Platform: macOS
Application: Arc Browser
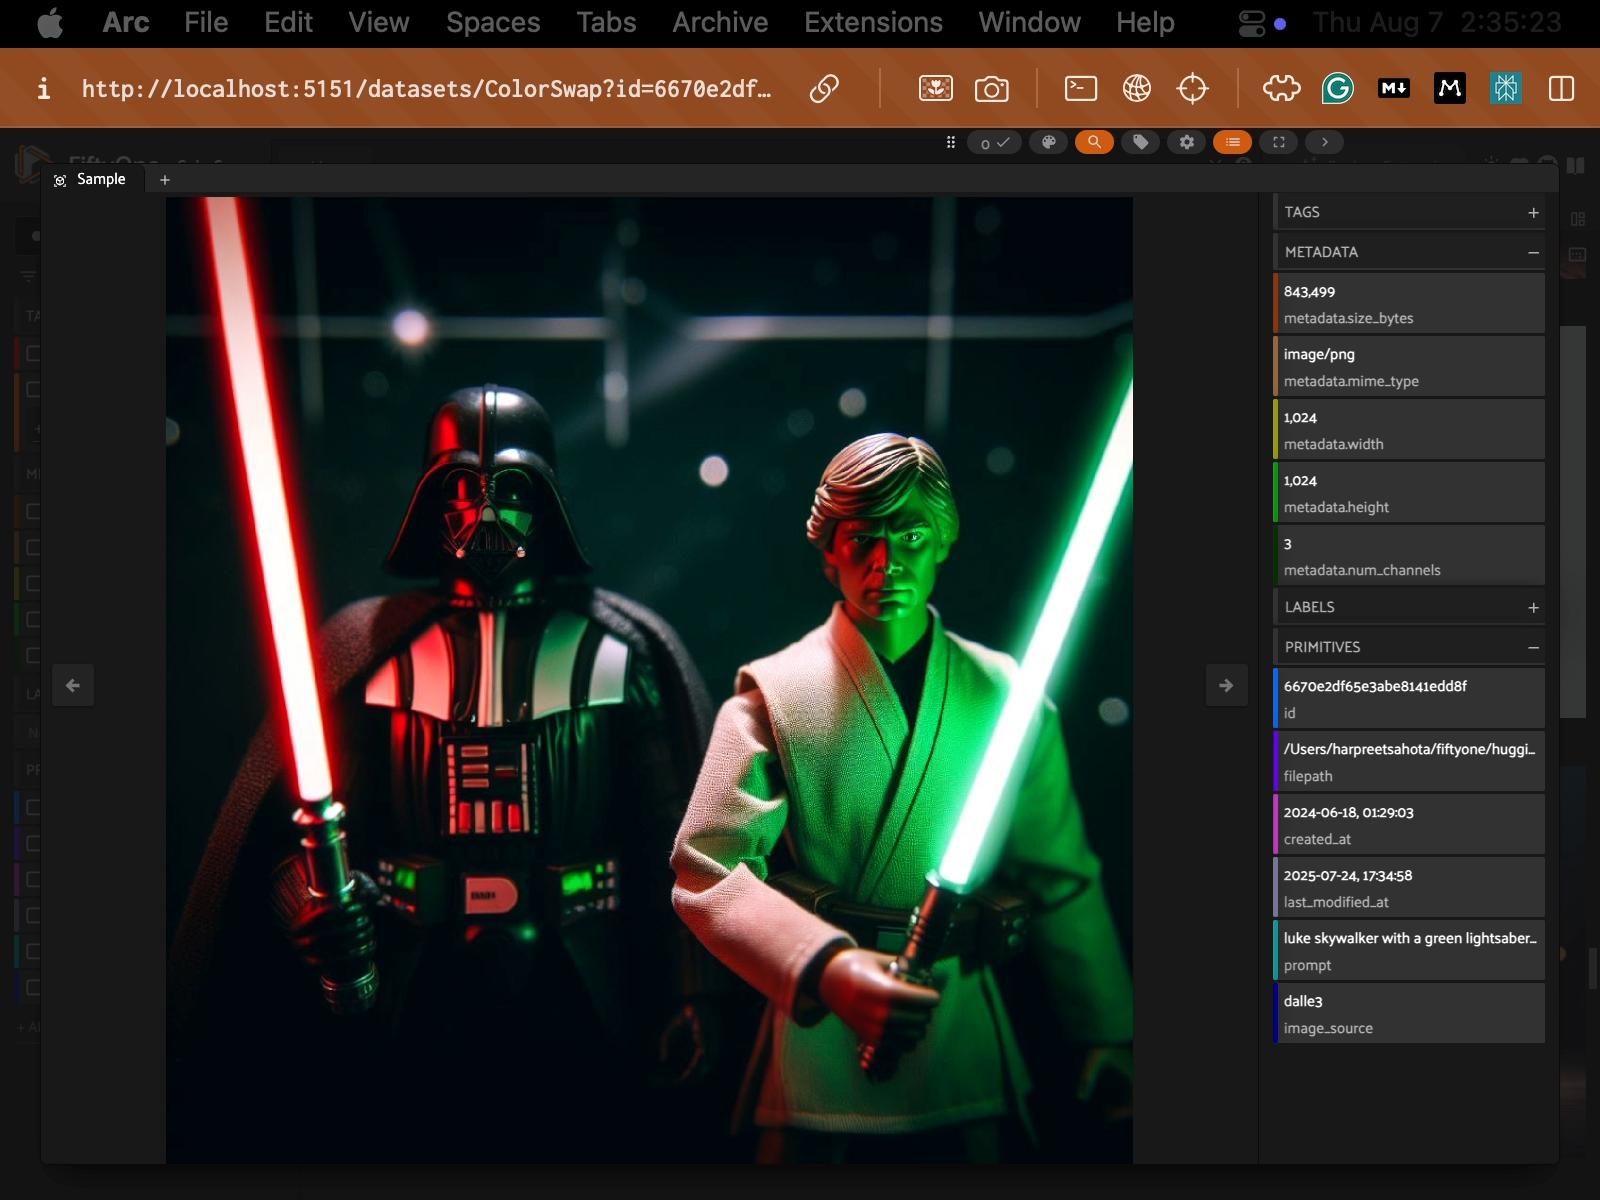
task_description: Locate the actions row in this sample modal
action_type: hover
element_info: Menu Item
steps_since_start: 1